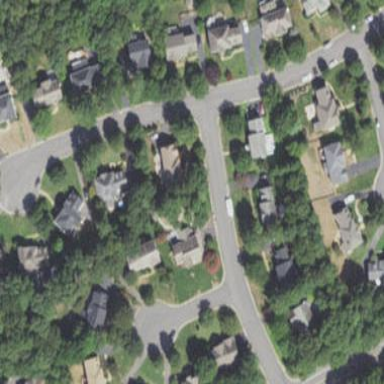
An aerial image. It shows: Residential neighbourhood.